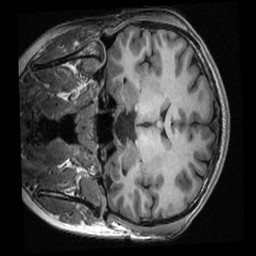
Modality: T1w
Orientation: coronal
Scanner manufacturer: ge
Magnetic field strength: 3 T
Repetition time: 0.007668 s
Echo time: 0.002936 s